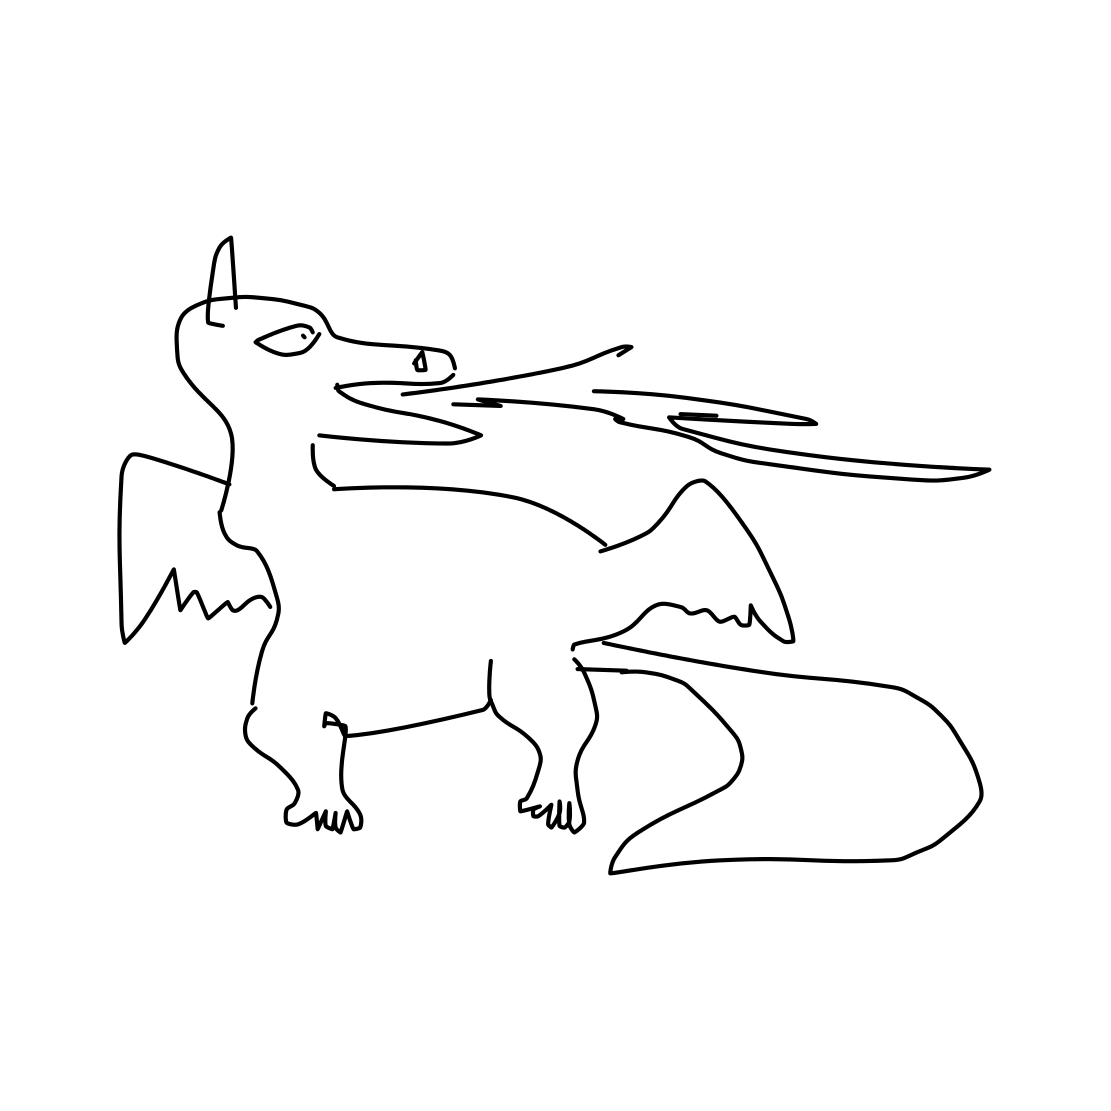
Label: dragon